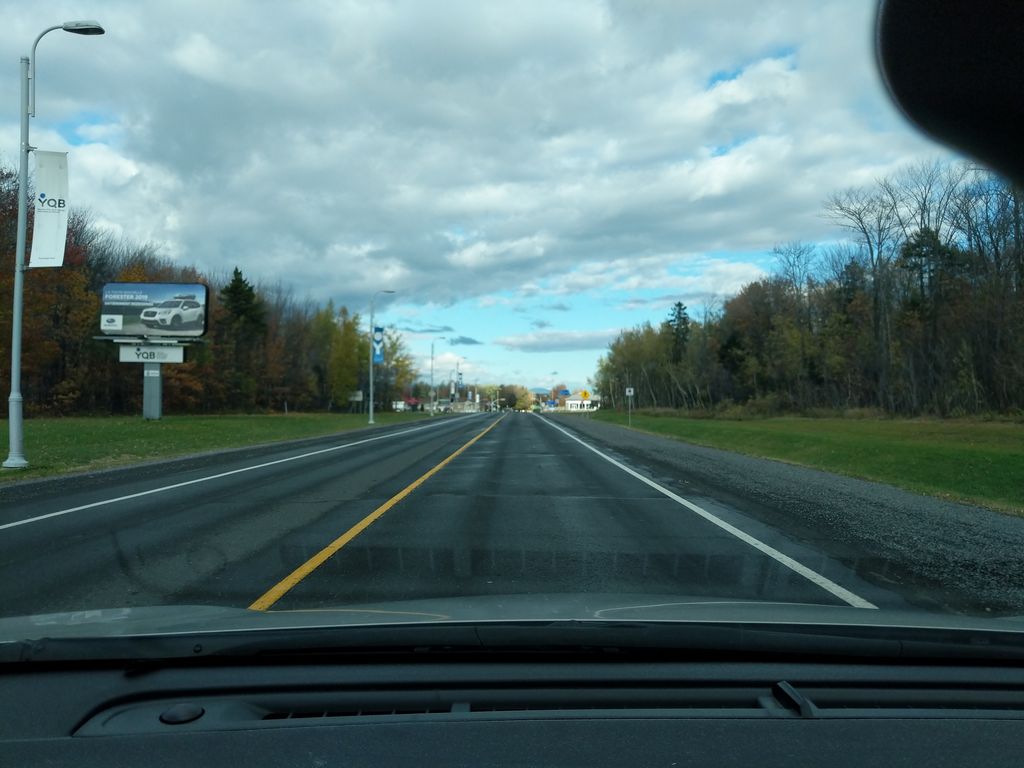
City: quebec_city